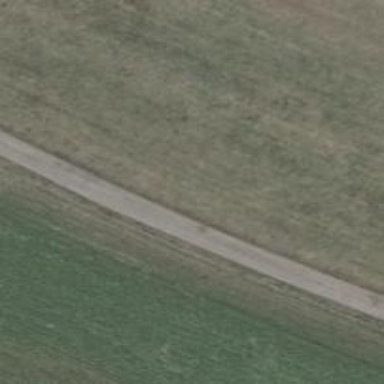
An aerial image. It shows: Driveway with compacted surface.